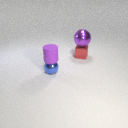
small blue metal sphere to the left of small red metal cube